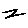
Label: zigzag